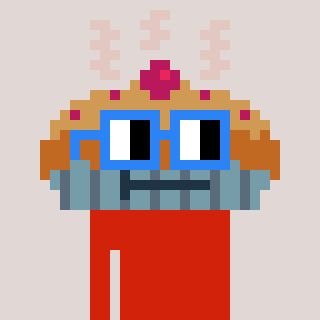
a pixel art character with square blue glasses, a pie-shaped head and a red-colored body on a warm background